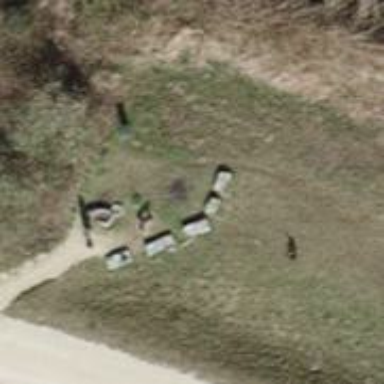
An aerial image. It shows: Barbecue facility.